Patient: sex M, age 49
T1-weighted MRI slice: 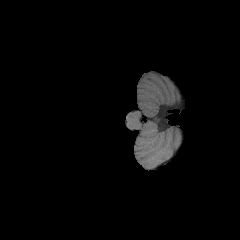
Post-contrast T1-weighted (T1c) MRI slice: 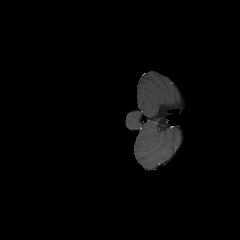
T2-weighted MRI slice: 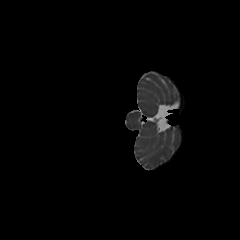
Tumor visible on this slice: no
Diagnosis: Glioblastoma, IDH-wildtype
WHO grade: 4